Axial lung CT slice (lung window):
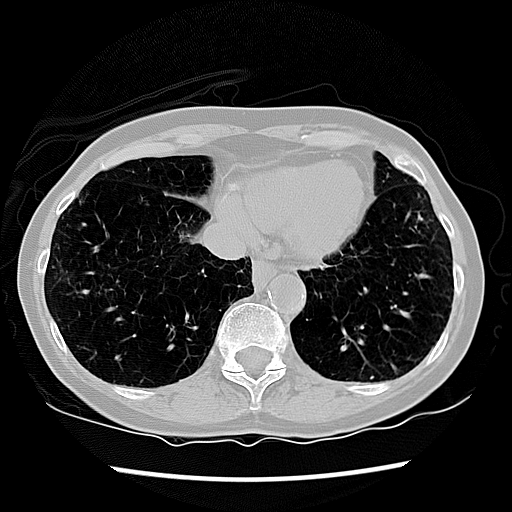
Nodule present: no